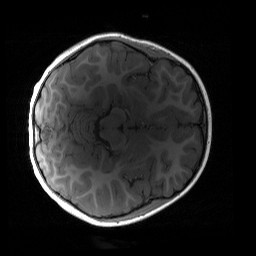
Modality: T1w
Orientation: axial
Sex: female
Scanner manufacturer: siemens
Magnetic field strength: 3 T
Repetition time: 1.9 s
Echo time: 0.00243 s